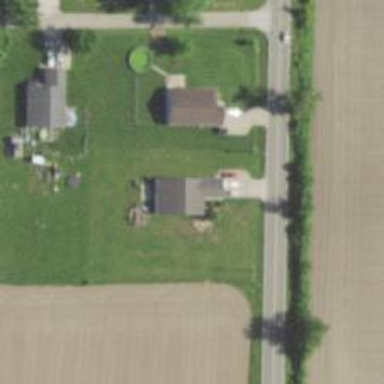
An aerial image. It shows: Simple house.